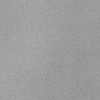
Atmospheric dust classification: dusty